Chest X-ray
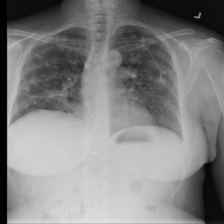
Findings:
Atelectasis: negative
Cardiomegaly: negative
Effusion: negative
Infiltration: positive
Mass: negative
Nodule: positive
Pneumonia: negative
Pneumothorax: negative
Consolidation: negative
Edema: negative
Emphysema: negative
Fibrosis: negative
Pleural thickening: negative
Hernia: negative